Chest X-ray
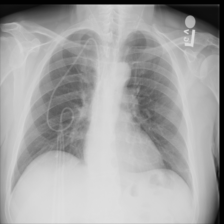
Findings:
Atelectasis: positive
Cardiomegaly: negative
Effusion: negative
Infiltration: negative
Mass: negative
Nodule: negative
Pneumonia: negative
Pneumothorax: negative
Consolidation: negative
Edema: negative
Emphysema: negative
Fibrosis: negative
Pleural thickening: negative
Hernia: negative